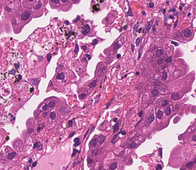
Tumor epithelial tissue: yes
Tumor-associated stroma tissue: yes
Normal tissue: no